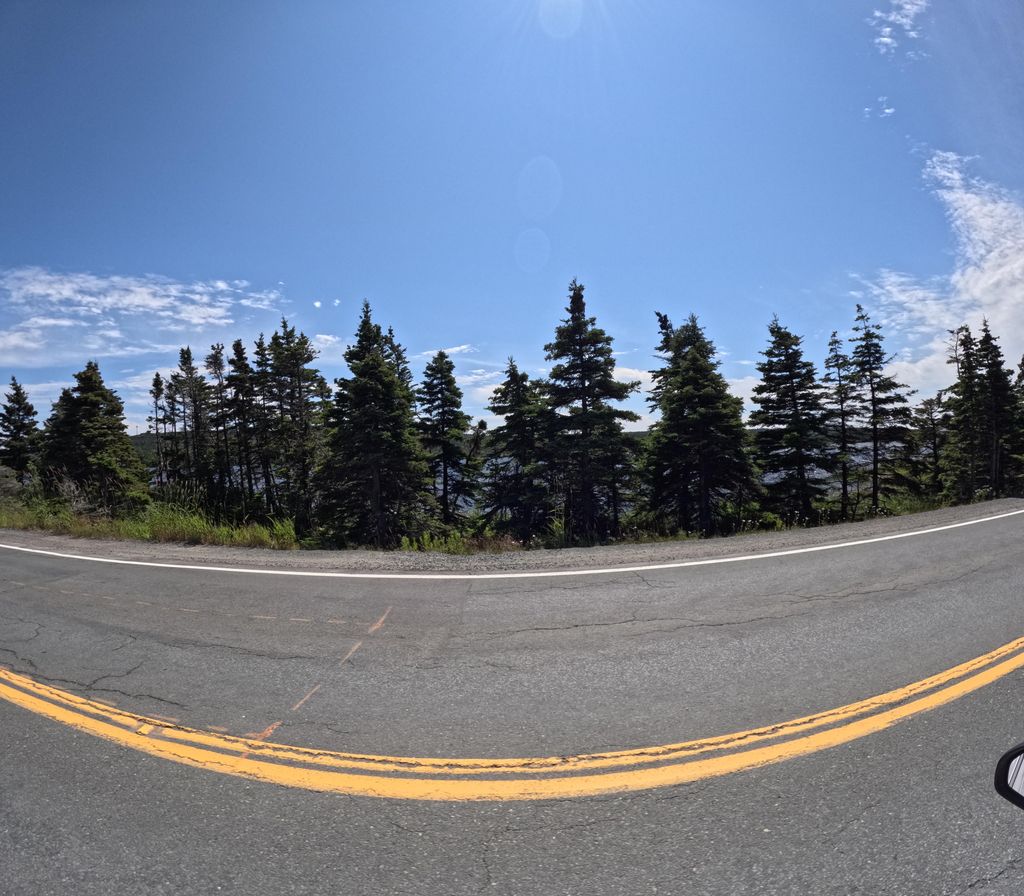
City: st_johns